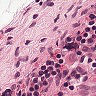
Metastatic tissue present: no